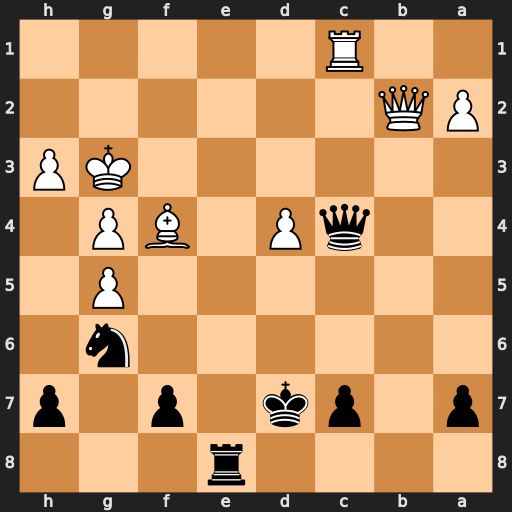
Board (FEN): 4r3/p1pk1p1p/6n1/6P1/2qP1BP1/6KP/PQ6/2R5
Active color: b
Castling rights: -
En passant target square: -
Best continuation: Qd3+ Kf2 Nxf4